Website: lowes
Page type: delivery-shipping
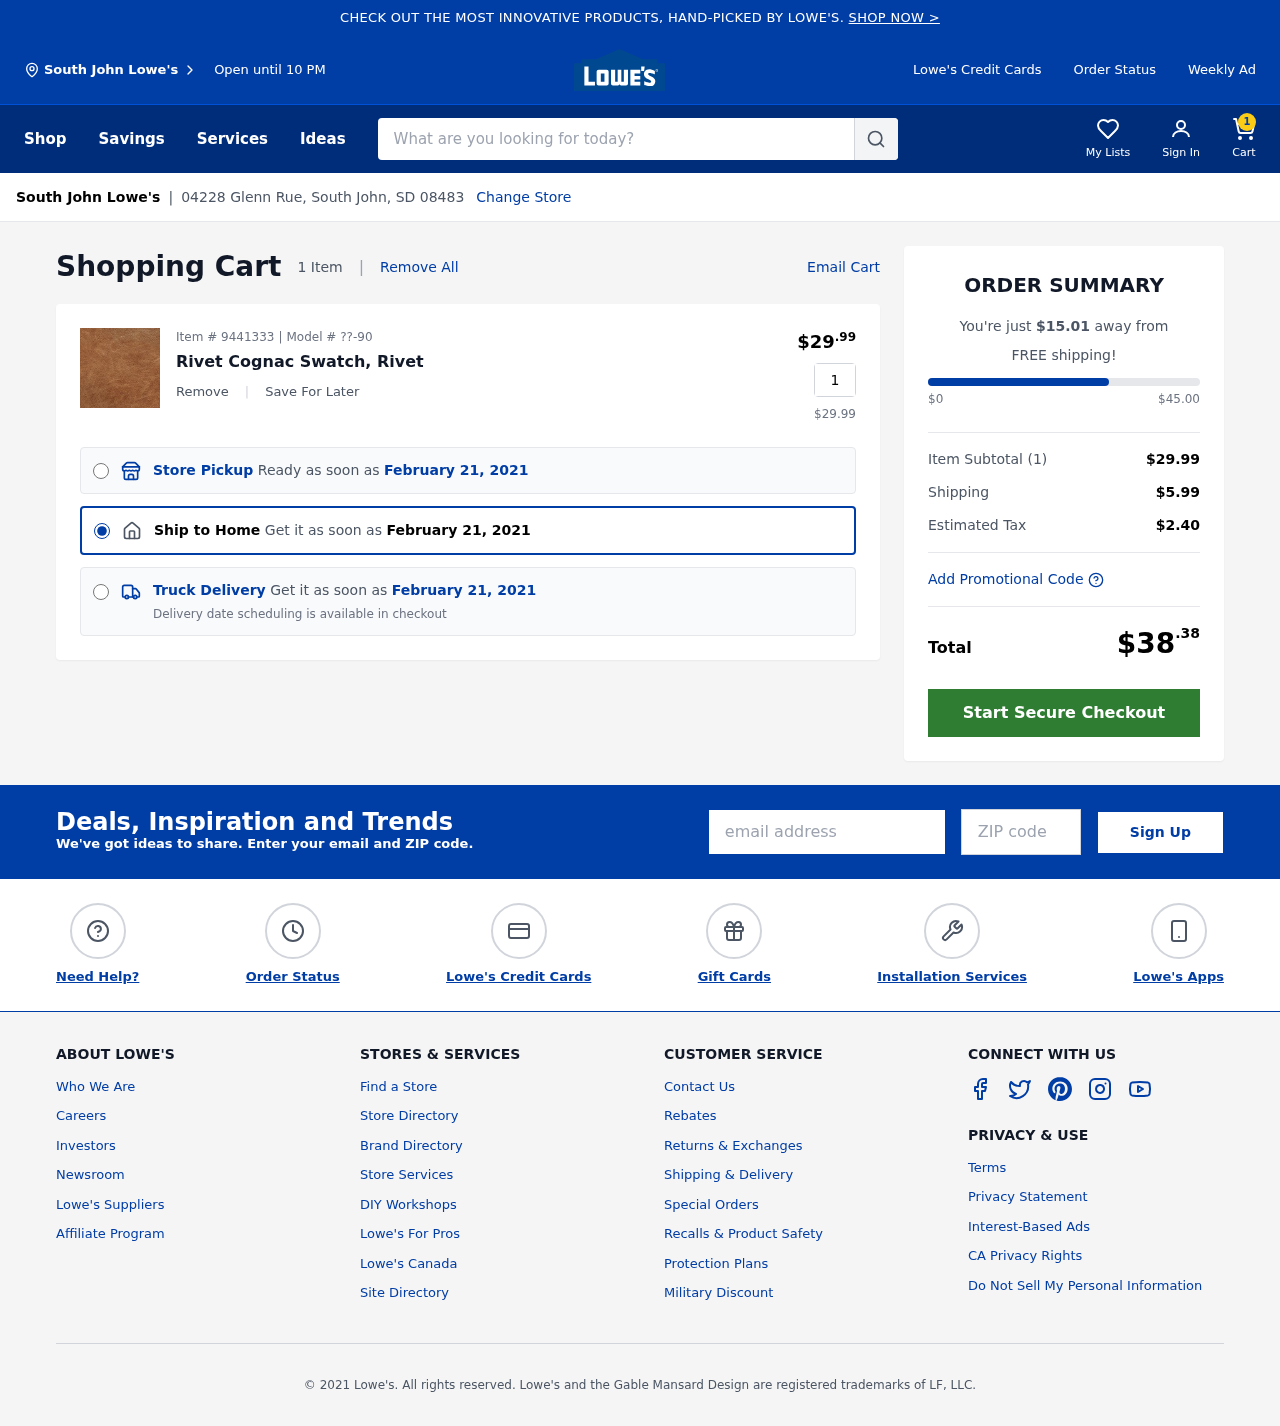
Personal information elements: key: PII_CITY
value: South John
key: PII_EMAIL
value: michaelmoore@hotmail.com
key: PII_POSTCODE
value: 08483
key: PII_STREET
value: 04228 Glenn Rue
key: PII_CITY2
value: South John
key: PII_CITY_STATE_ZIP
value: South John, SD 08483
Product elements: key: PRODUCT1_NAME
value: Rivet Cognac Swatch, Rivet
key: PRODUCT1_PRICE
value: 29.99
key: PRODUCT1_QUANTITY
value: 1
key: PRODUCT1_MODEL
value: ??-90
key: PRODUCT1_PRICE2
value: $29.99
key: PRODUCT1_ITEM_NUMBER
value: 9441333
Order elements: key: ORDER_NUM_ITEMS
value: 1
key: ORDER_DELIVERY_DATE
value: February 21, 2021
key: ORDER_DELIVERY_DATE2
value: February 21, 2021
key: ORDER_DELIVERY_DATE3
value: February 21, 2021
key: AMOUNT_TO_FREE_SHIPPING
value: $15.01
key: ORDER_SUBTOTAL
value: $29.99
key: ORDER_SHIPPING_COST
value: $5.99
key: ORDER_TAX
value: $2.40
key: ORDER_TOTAL
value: $38.38
Search elements: key: HEADER_SEARCH
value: What are you looking for today?